Field crop: maize
Growth stage: 2
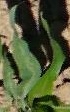
Species: maize